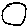
Label: circle